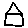
Label: house